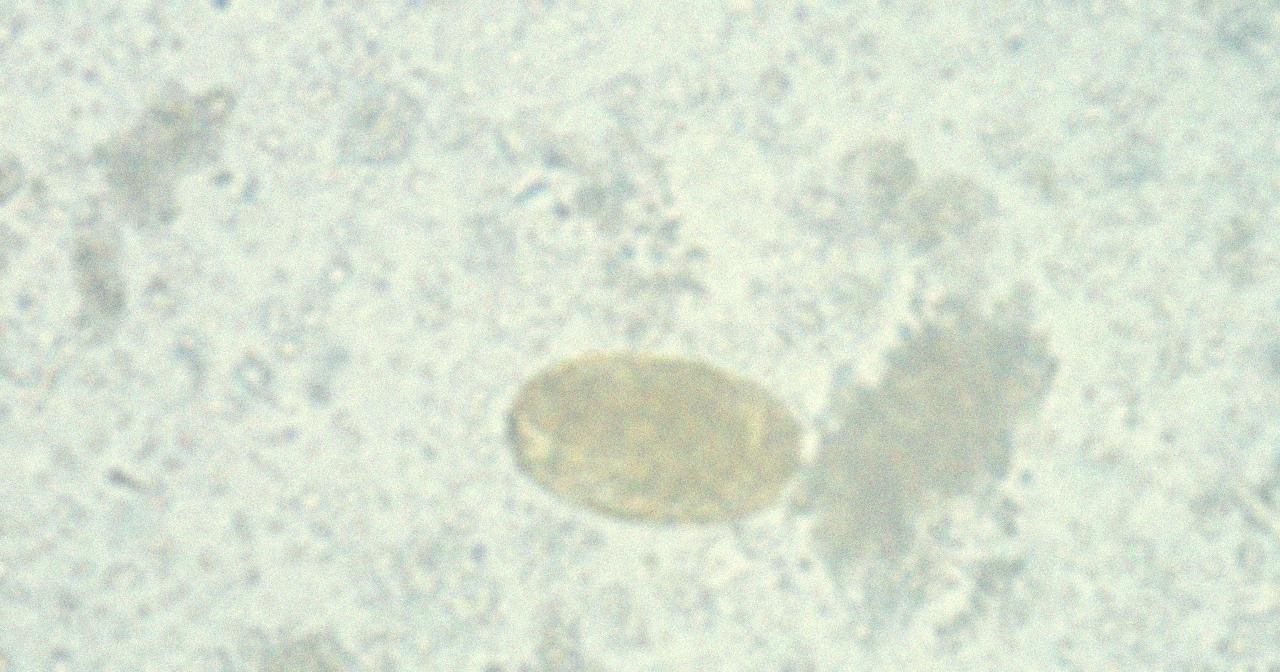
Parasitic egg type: Paragonimus spp